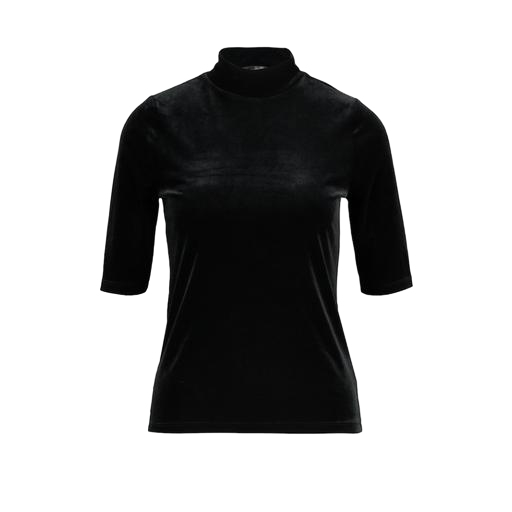
high-neck top, short-sleeve turtleneck top, choker t-shirt, white background